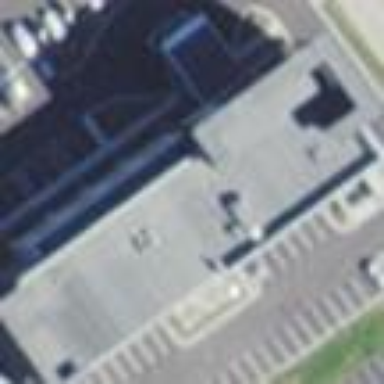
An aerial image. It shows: Hotel building.